Question: Are there any way out to have a maximize button on the Anaconda Navigator window? I have installed Anaconda in Ubuntu & created a custom launcher using this tutorial <URL> . The launcher works fine but it does not allow the user to move or resize the Anaconda Navigator window. Please help.
similar post: <URL>
System config below:
'''
roy@LinMan-roy:~$ neofetch
.-/+oossssoo+/-. roy@LinMan-roy
':+ssssssssssssssssss+:' --------------
-+ssssssssssssssssssyyssss+- OS: Ubuntu 18.04.5 LTS x86_64
.ossssssssssssssssssdMMMNysssso. Kernel: 5.4.0-72-generic
/ssssssssssshdmmNNmmyNMMMMhssssss/ Uptime: 57 mins
+ssssssssshmydMMMMMMMNddddyssssssss+ Packages: 3356
/sssssssshNMMMyhhyyyyhmNMMMNhssssssss/ Shell: bash 4.4.20
.ssssssssdMMMNhsssssssssshNMMMdssssssss. Resolution: 1366x768
+sssshhhyNMMNyssssssssssssyNMMMysssssss+ DE: GNOME 3.28.4
ossyNMMMNyMMhsssssssssssssshmmmhssssssso WM: GNOME Shell
ossyNMMMNyMMhsssssssssssssshmmmhssssssso WM Theme: Nordic
+sssshhhyNMMNyssssssssssssyNMMMysssssss+ Theme: Nordic [GTK2/3]
.ssssssssdMMMNhsssssssssshNMMMdssssssss. Icons: Tela-circle-dark [GTK2/3]
/sssssssshNMMMyhhyyyyhdNMMMNhssssssss/ Terminal: gnome-terminal
+sssssssssdmydMMMMMMMMddddyssssssss+ CPU: Intel i5-3450S (4) @ 3.500GHz
/ssssssssssshdmNNNNmyNMMMMhssssss/ GPU: NVIDIA GeForce GT 710
.ossssssssssssssssssdMMMNysssso. Memory: 5733MiB / 15979MiB
-+sssssssssssssssssyyyssss+-
':+ssssssssssssssssss+:'
.-/+oossssoo+/-.
'''

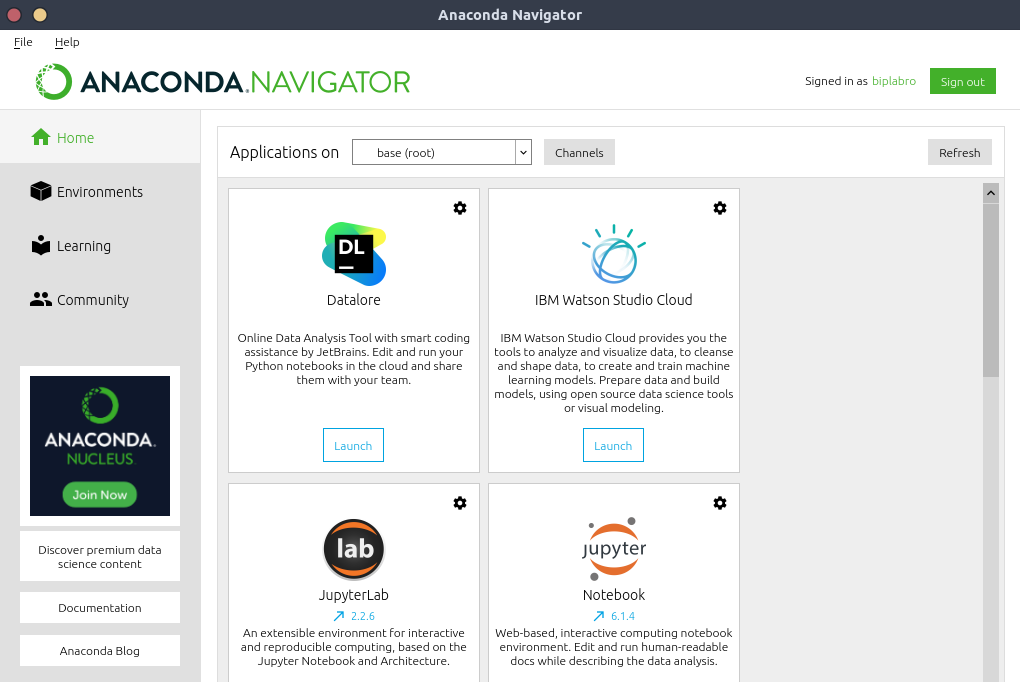
Answer: You can try clicking on the window and pressing "Alt" + "F7", this will make your mouse pointer turn into a clenched fist, and then drag until window shows the part that you wanted.